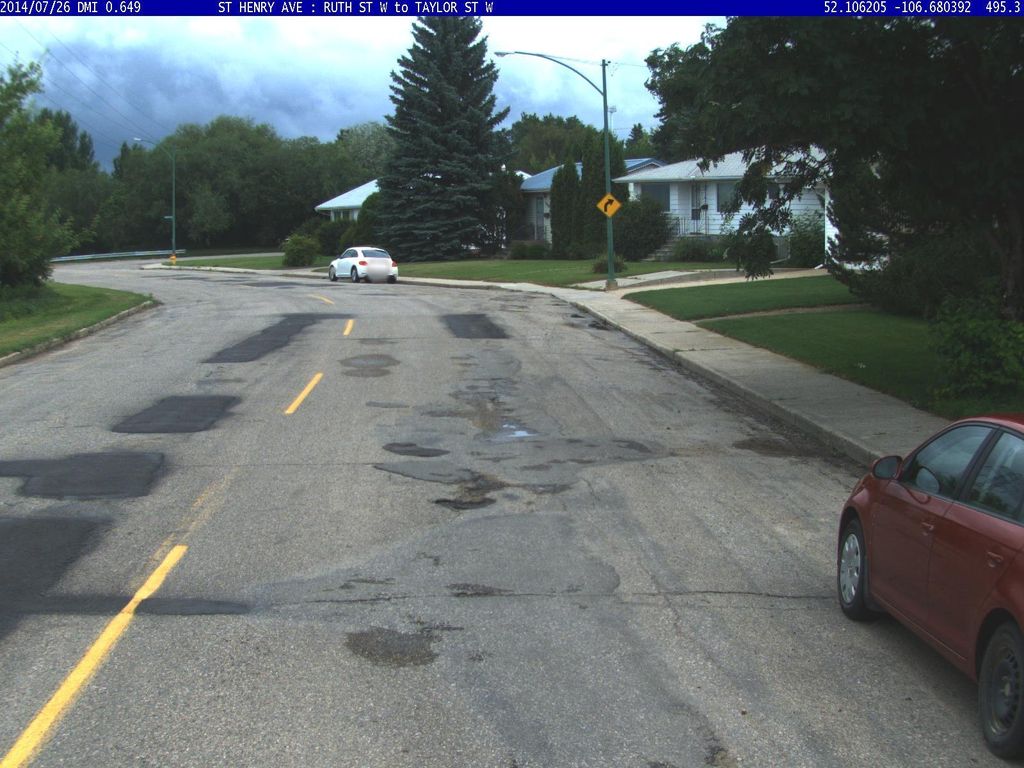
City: saskatoon